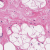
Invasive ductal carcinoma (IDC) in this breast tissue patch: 0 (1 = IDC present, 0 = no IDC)